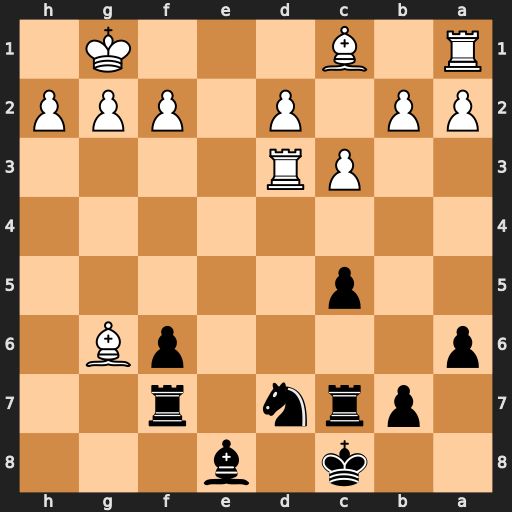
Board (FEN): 2k1b3/1prn1r2/p4pB1/2p5/8/2PR4/PP1P1PPP/R1B3K1
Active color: b
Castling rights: -
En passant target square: -
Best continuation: Re7 Re3 Rxe3 dxe3 Bxg6